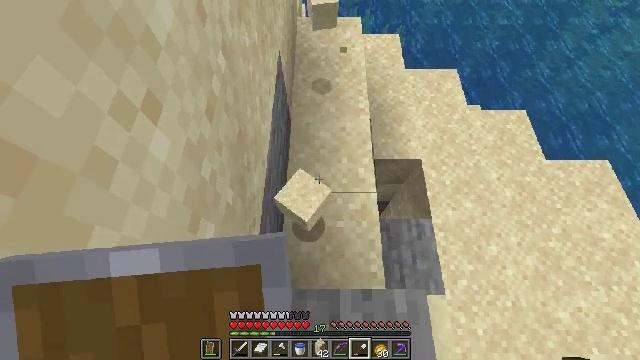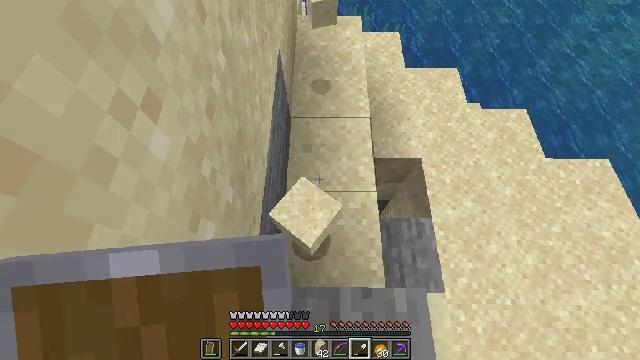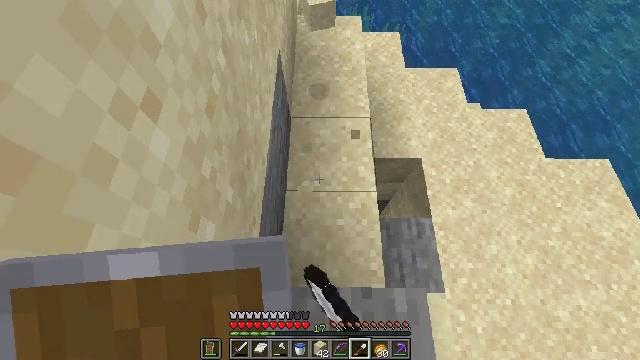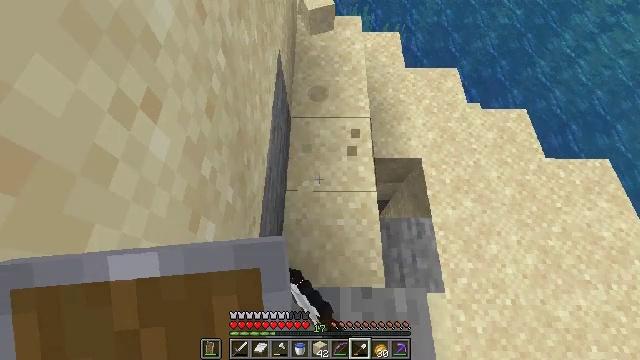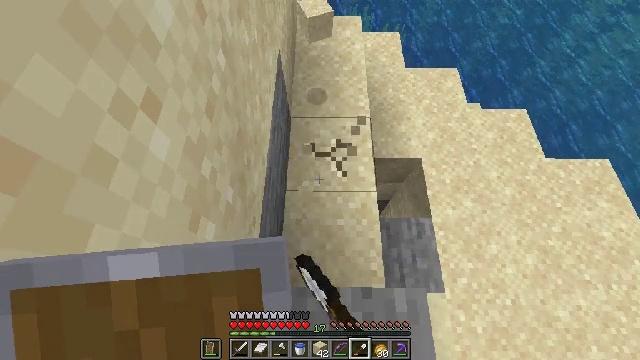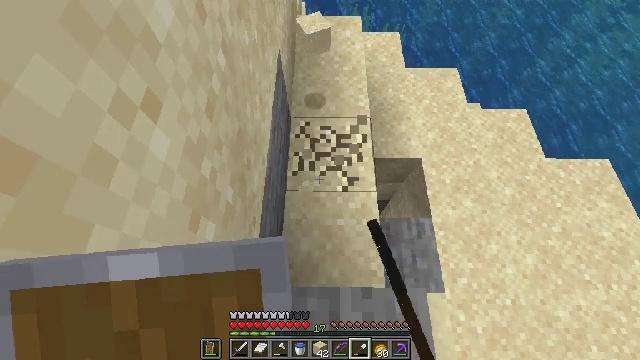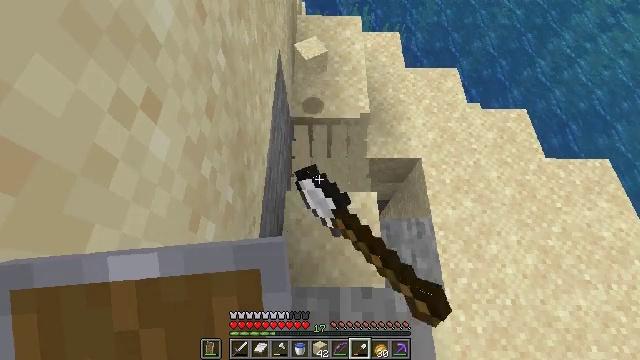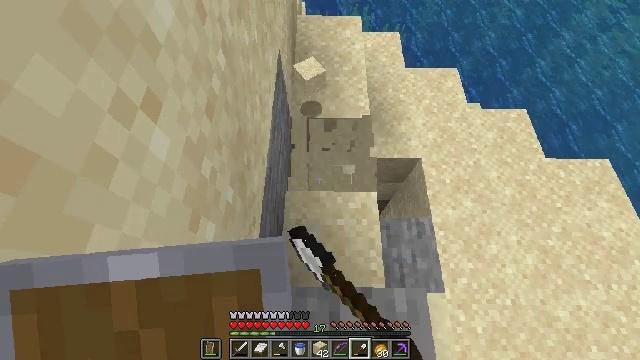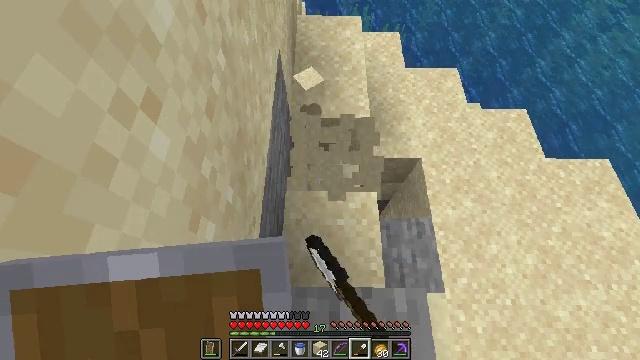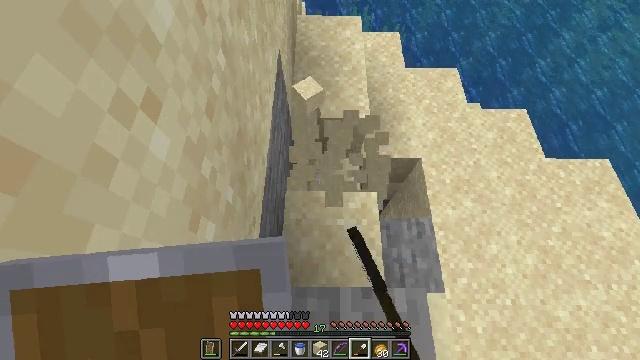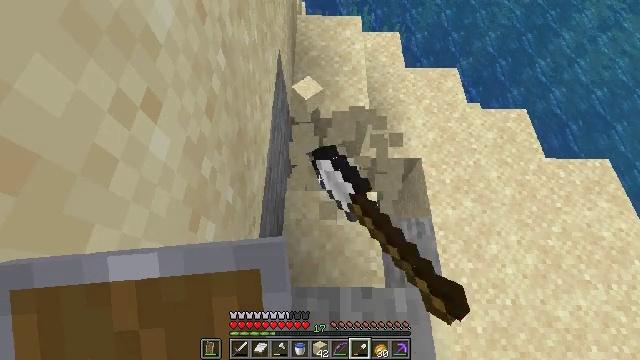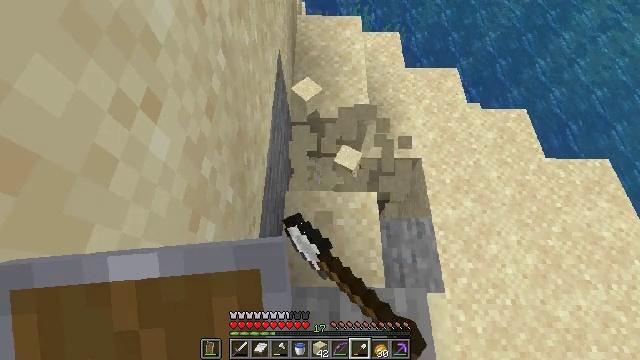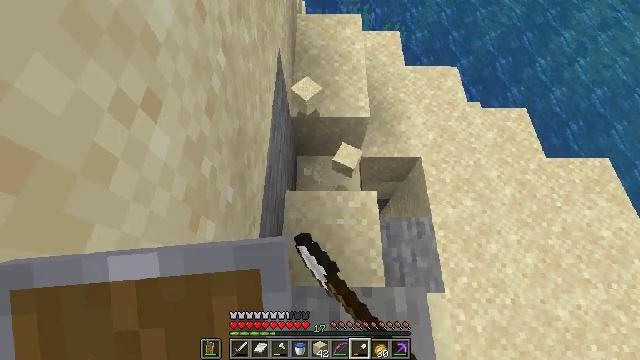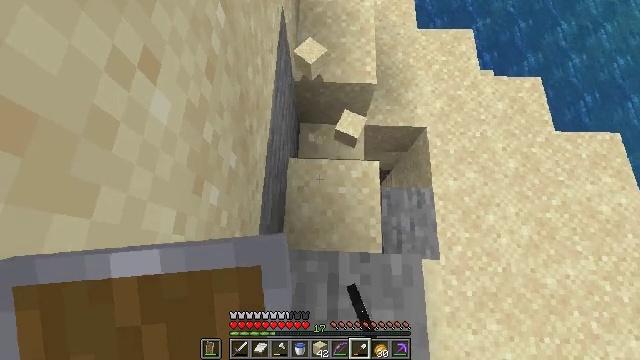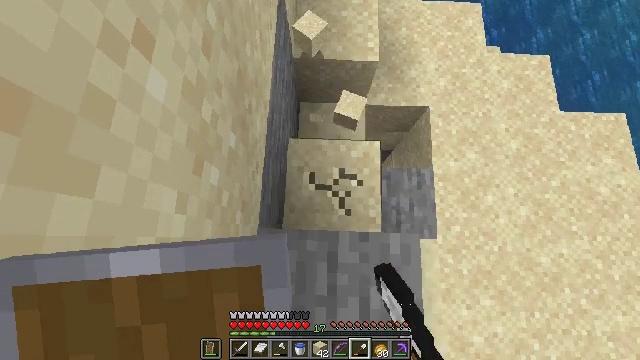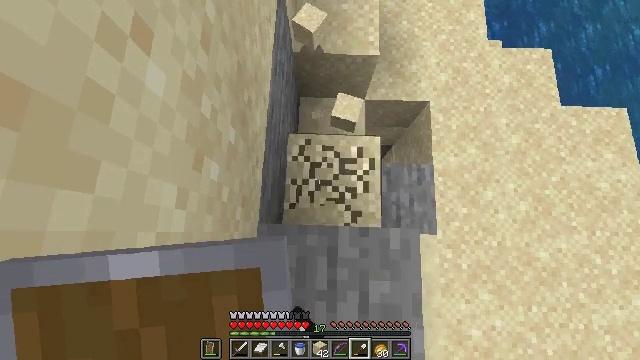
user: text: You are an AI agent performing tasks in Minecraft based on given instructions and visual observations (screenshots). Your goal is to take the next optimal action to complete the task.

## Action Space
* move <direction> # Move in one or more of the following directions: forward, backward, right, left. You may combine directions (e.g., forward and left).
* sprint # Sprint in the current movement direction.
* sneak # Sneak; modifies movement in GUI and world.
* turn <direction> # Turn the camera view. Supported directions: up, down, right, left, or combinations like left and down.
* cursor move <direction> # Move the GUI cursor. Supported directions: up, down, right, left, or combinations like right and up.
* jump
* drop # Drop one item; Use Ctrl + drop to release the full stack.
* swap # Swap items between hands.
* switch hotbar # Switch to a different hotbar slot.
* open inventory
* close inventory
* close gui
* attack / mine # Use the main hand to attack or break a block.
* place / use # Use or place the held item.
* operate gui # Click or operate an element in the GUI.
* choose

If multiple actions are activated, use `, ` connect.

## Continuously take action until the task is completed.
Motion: motion action
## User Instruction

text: Collect sand to make glass.
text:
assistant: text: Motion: attack / mine
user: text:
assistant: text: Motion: attack / mine
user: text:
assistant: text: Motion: attack / mine
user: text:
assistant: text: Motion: attack / mine
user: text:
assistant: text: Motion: attack / mine
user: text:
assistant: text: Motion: attack / mine
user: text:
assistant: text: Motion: attack / mine
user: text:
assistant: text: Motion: attack / mine
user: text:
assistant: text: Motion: attack / mine
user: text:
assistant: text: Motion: attack / mine
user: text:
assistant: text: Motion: attack / mine
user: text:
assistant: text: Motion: attack / mine
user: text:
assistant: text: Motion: turn left and down, attack / mine
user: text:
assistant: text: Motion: turn down, attack / mine
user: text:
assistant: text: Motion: turn down, attack / mine
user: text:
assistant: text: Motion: attack / mine
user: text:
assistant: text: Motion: attack / mine
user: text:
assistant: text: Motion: attack / mine
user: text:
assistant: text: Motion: attack / mine
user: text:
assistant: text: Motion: attack / mine
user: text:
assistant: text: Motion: attack / mine
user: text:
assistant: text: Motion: no_op
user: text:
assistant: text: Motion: move forward
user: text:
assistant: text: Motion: move forward
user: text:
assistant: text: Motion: move forward
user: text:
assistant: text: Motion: move forward
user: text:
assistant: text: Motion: no_op
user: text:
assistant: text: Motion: no_op
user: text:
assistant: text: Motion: no_op
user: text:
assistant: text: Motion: no_op